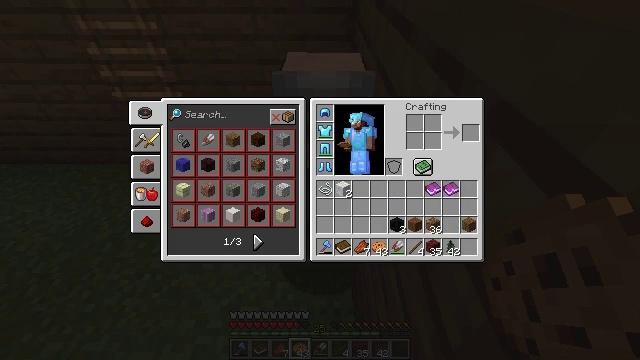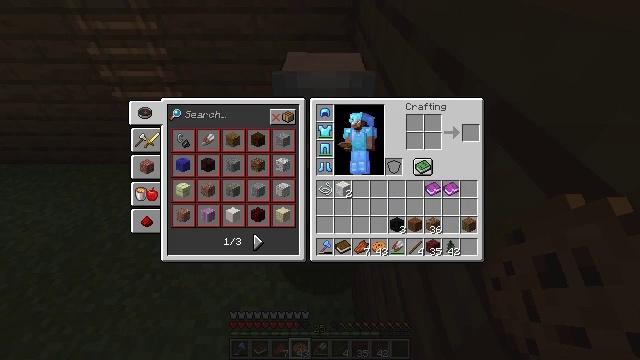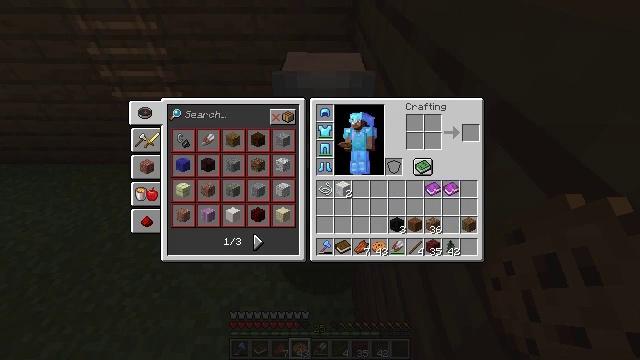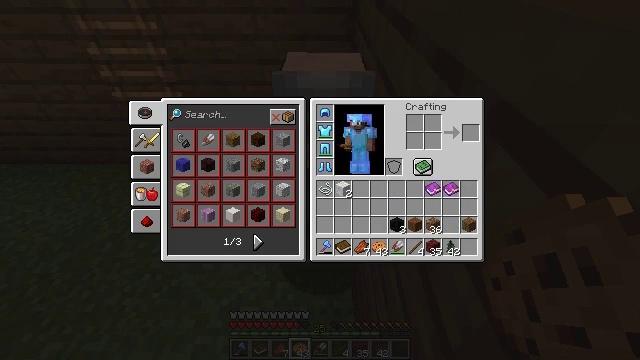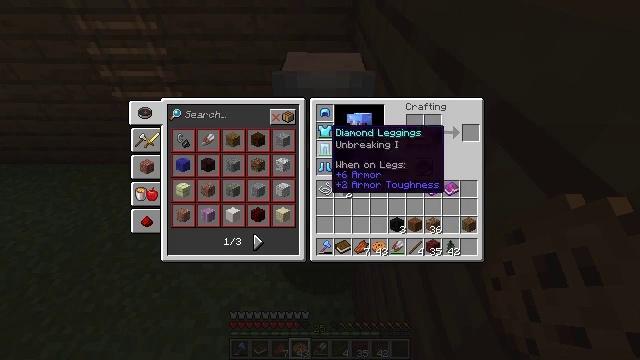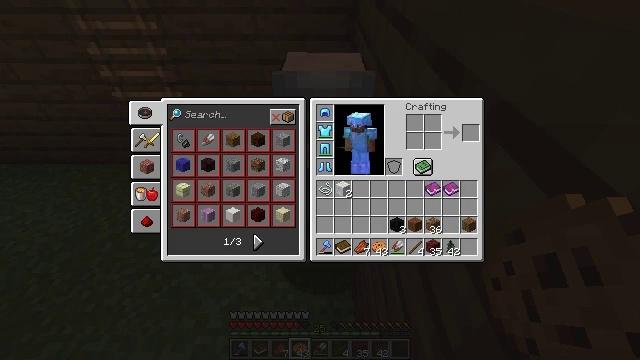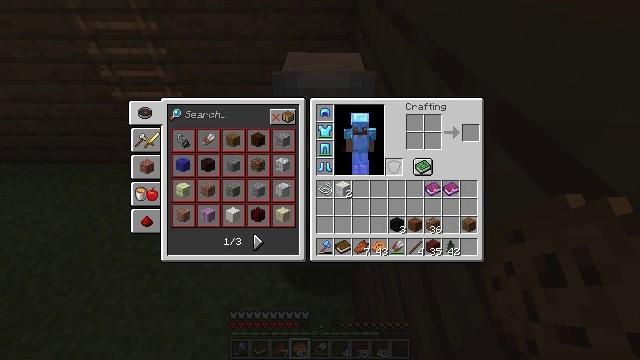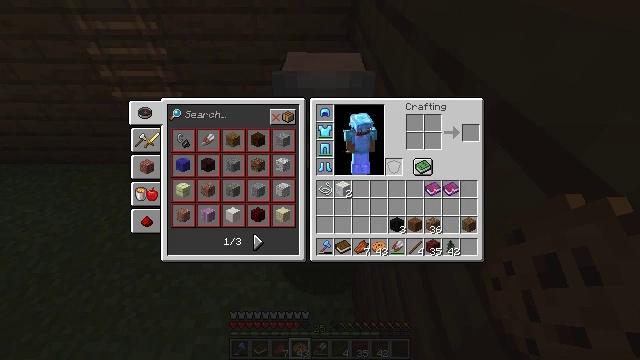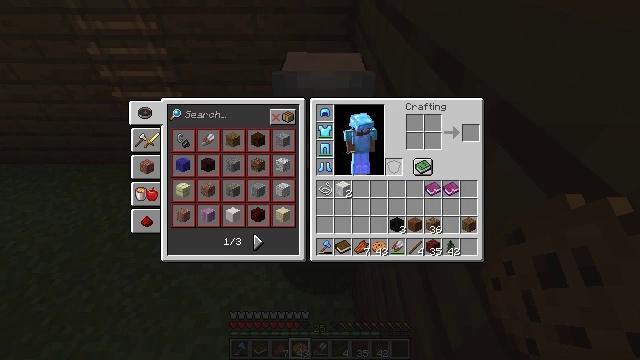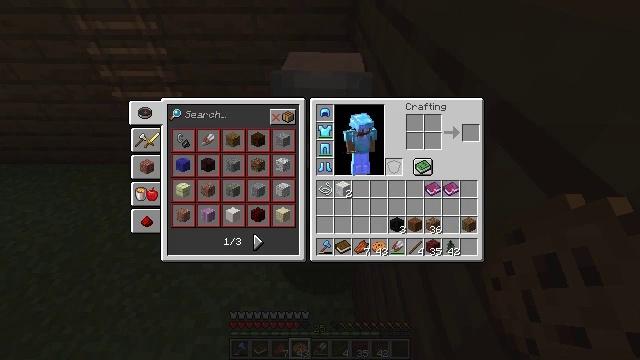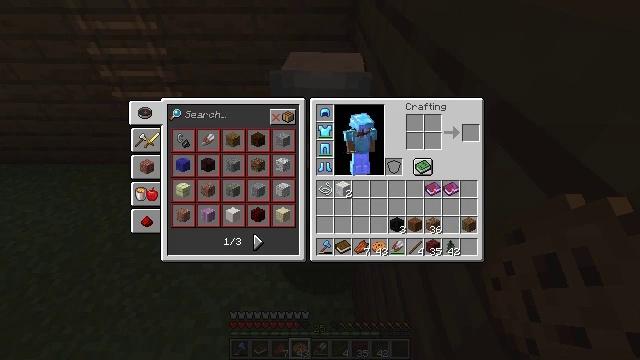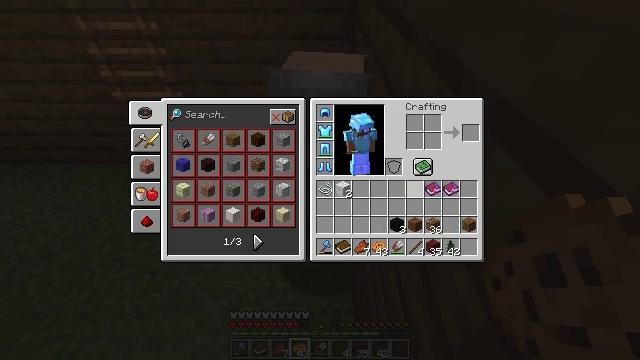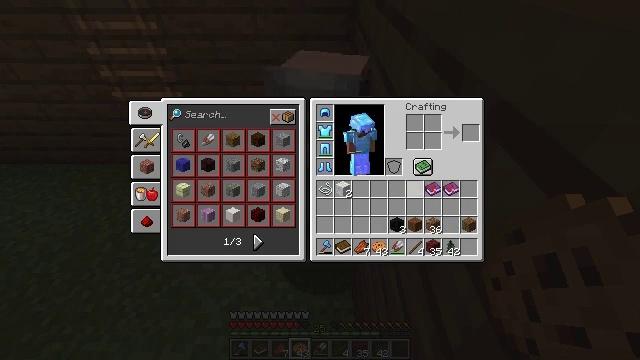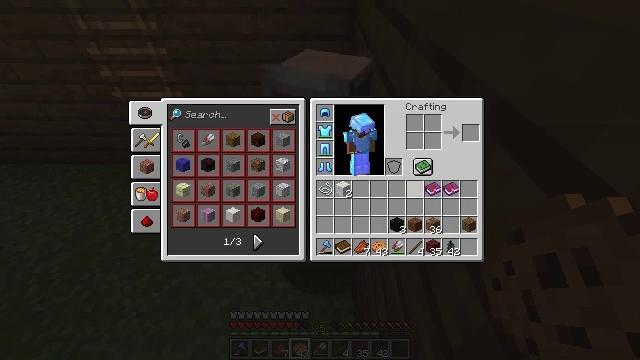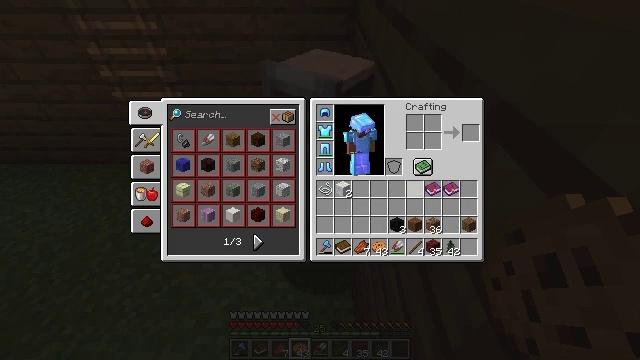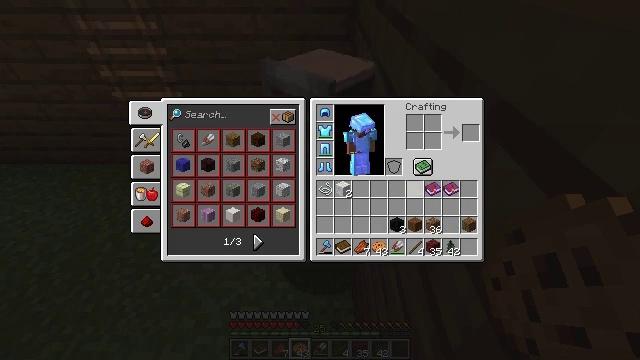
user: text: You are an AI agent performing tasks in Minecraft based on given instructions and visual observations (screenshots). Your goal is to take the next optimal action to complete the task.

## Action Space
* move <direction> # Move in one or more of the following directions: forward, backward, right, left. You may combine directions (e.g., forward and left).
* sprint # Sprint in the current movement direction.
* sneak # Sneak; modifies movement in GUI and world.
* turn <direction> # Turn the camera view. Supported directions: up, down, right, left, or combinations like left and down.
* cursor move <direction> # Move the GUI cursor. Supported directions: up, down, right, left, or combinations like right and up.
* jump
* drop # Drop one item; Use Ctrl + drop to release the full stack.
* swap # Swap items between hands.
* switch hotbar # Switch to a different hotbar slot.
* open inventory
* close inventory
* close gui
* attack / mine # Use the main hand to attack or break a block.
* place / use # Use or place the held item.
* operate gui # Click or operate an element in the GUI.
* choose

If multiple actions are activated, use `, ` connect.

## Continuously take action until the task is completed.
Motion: motion action
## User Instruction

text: Craft a bow using sticks and string.
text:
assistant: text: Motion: cursor move right
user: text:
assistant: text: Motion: cursor move right and down
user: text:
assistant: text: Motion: no_op
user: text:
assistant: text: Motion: cursor move right and down
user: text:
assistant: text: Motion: cursor move right and down
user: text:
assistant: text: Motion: cursor move right and down
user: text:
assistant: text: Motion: no_op
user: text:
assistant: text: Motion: no_op
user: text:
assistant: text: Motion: no_op
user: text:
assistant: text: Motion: no_op
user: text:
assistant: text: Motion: cursor move right
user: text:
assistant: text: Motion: no_op
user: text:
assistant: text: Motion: no_op
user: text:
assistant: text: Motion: no_op
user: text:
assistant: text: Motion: no_op
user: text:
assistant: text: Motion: no_op
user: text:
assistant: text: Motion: no_op
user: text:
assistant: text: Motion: no_op
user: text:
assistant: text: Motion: no_op
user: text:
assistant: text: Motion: no_op
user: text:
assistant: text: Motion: no_op
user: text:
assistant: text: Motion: no_op
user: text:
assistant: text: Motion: no_op
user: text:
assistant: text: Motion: no_op
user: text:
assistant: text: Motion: no_op
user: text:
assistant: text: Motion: no_op
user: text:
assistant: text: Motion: no_op
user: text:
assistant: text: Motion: no_op
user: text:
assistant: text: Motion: no_op
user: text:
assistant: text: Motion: no_op